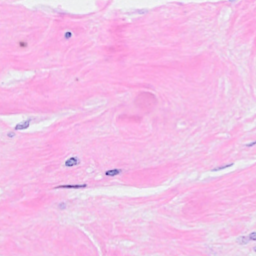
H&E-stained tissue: Breast